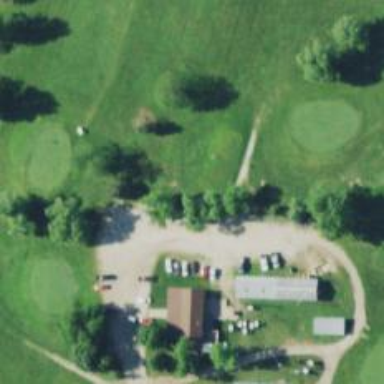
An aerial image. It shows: Pathway for golfing.